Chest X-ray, AP view. Patient: 33 years old, sex M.
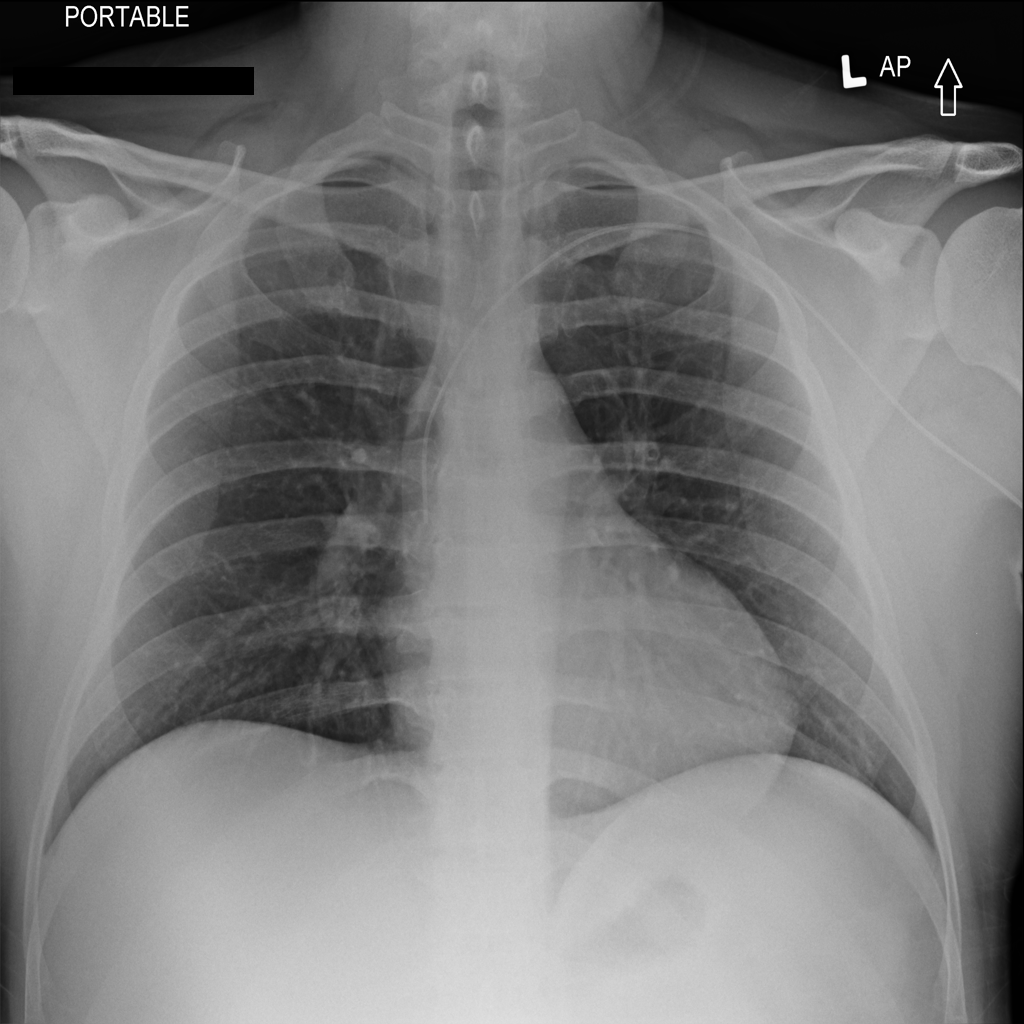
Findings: No Finding